Interaction volume radius: 10 \u00c5
Interaction volume height: 35 \u00c5
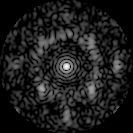
Disorder parameter: 0.638